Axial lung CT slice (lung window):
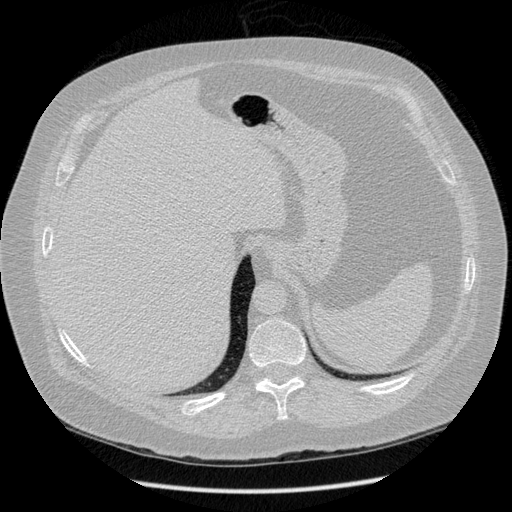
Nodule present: no